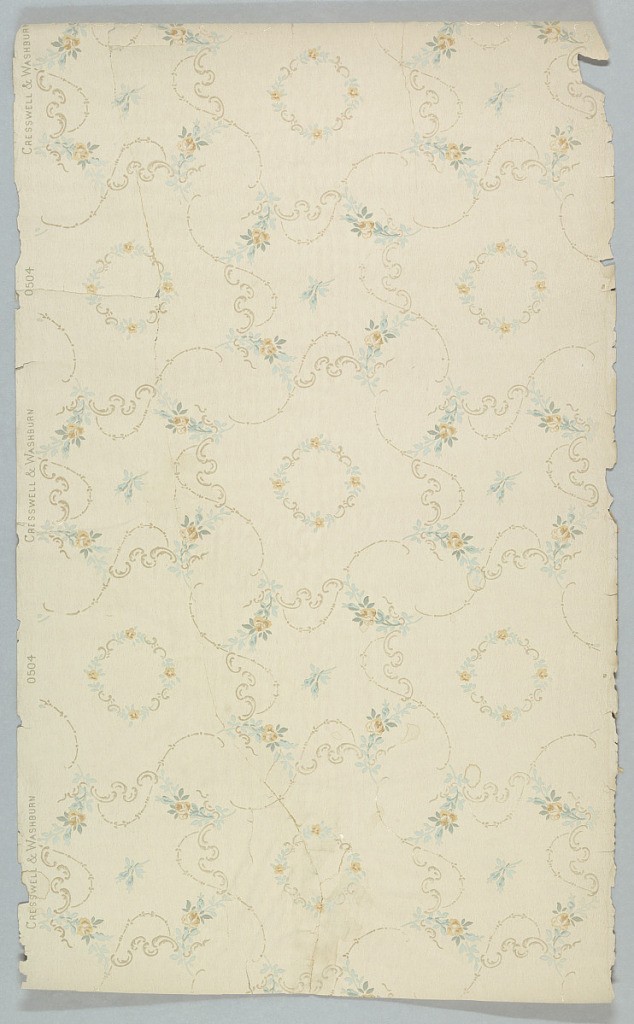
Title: Ceiling paper
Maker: Cresswell & Washburn Ltd, Philadelphia, Pennsylvania, 1880 - 1900
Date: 1905–1915
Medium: Machine-printed paper, liquid mica
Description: Floral wreath motifs surrounded by scrolls and floral swags. Printed on off-white ground.